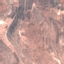
Label: HerbaceousVegetation